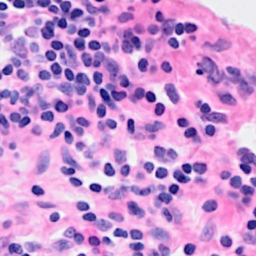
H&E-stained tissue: Breast